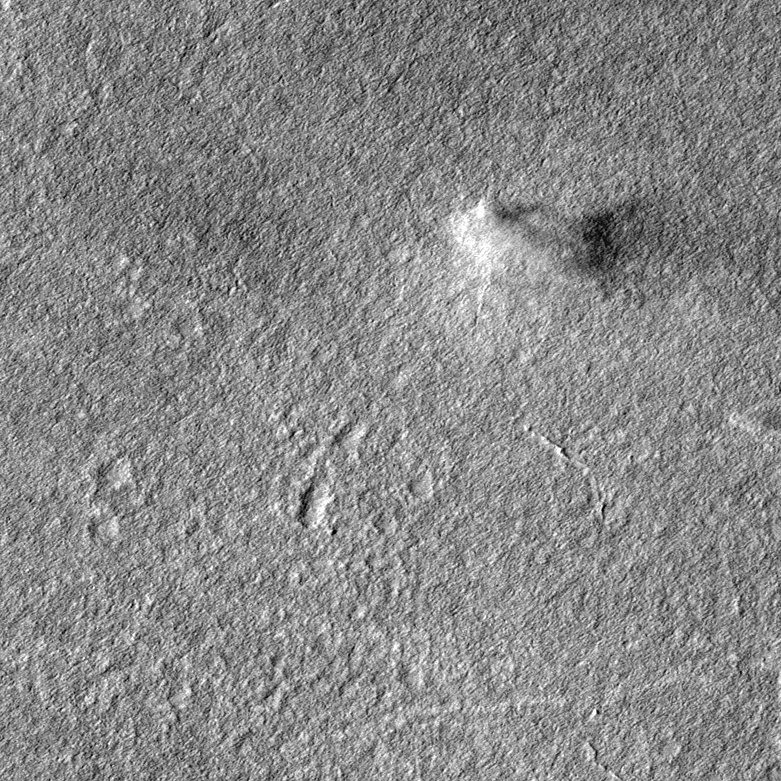
Label: dustdevil